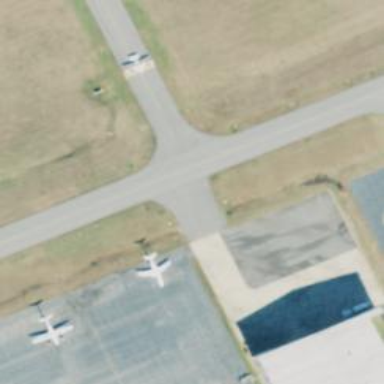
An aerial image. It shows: Image of taxiway at airport.